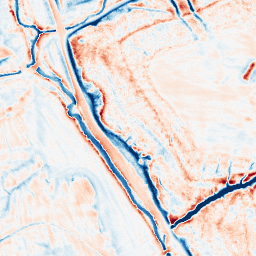
Category: edge_preserving
Decomposition family: anisotropic_diffusion
Decomposition parameters: iterations: 50
kappa: 50
gamma: 0.15
Upsampling method: quartic
Upsampling parameters: scale: 8
Upsampling scale: 8